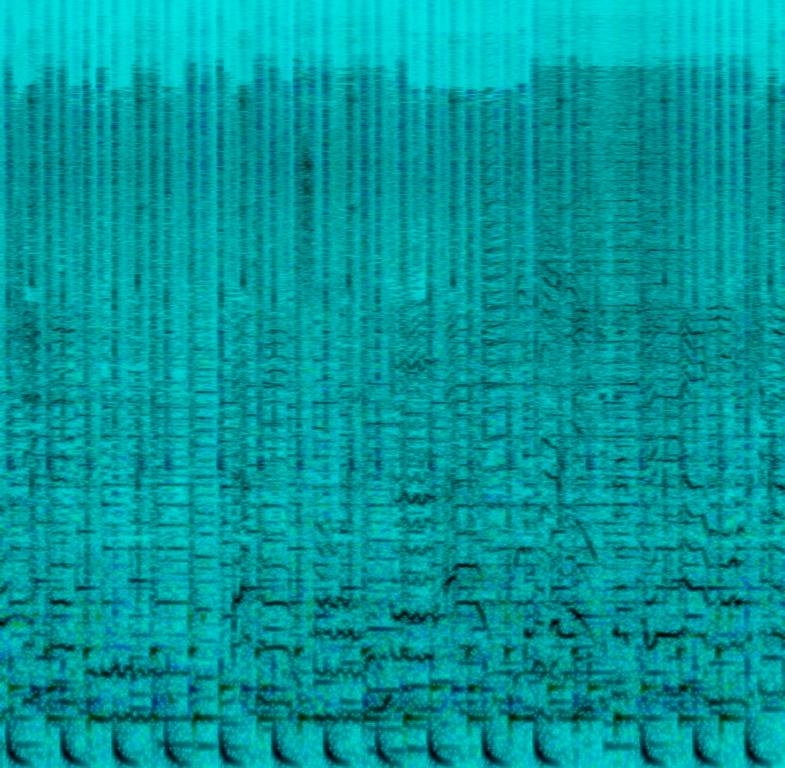
The low quality recording features an urban latin remix that consists of passionate female vocal singing over groovy piano chords, wooden percussive elements, "4 on the floor" kick pattern, syncopated claps, shimmering shakers, smooth bass and exciting male vocals. It sounds energetic, fun and happy.